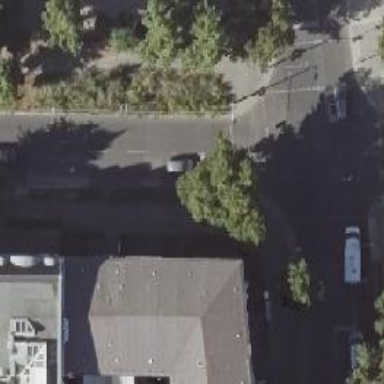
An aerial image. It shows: Residential road with asphalt surface. There are separate sidewalks on both sides and parallel on-street parking lanes on both sides as well.